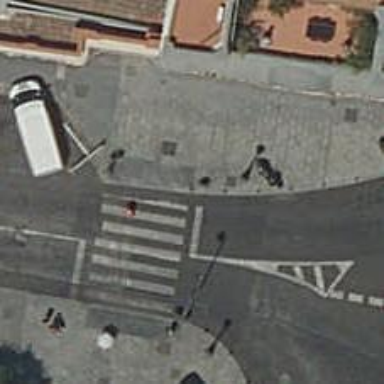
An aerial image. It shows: Kerb barrier.